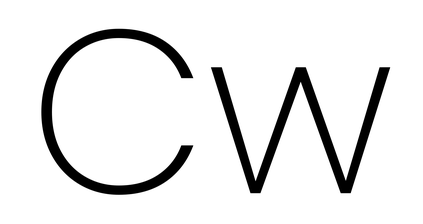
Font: Poppins-ExtraLight